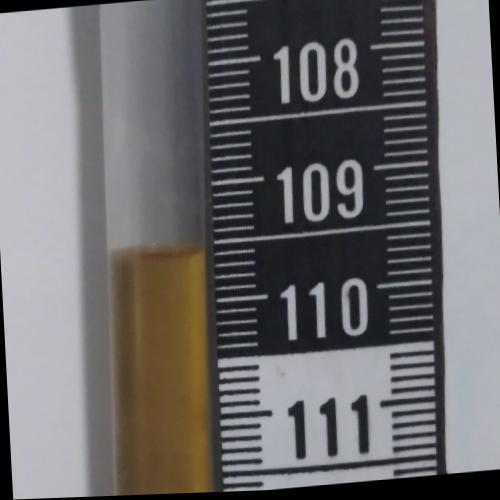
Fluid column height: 109.6 cm